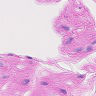
Metastatic tissue present: no